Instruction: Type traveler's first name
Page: traveler
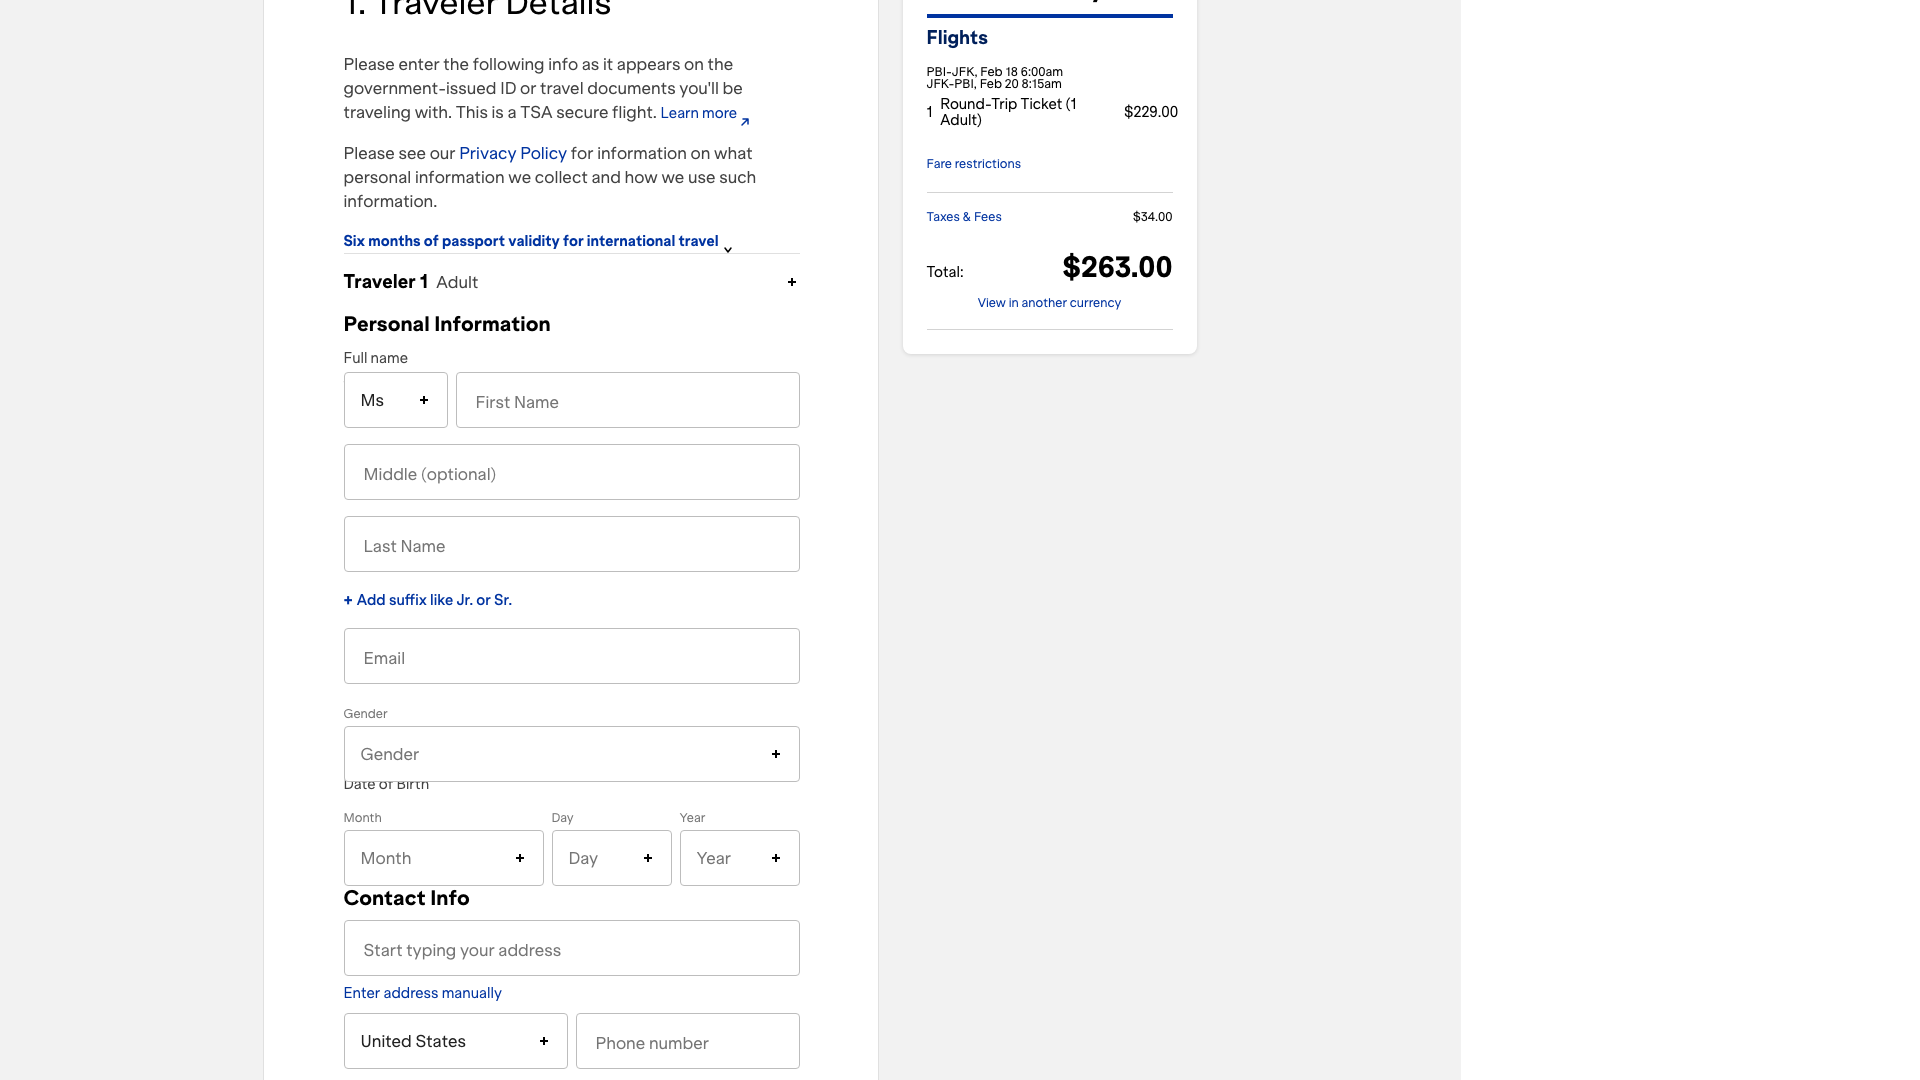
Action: type